Field crop: tomato
Growth stage: 1
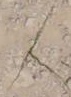
Species: cyperus